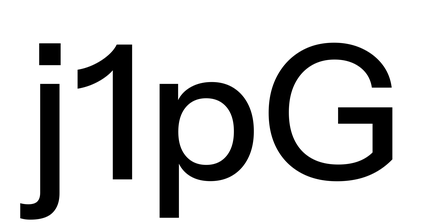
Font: InstrumentSans_Medium